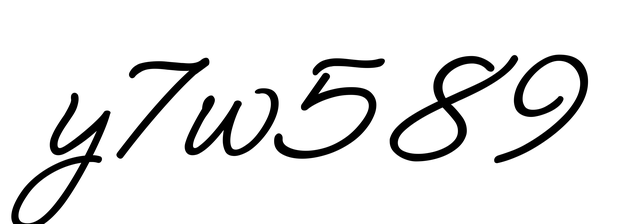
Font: MeowScript-Regular